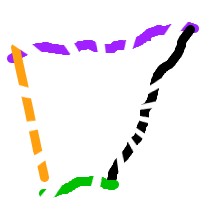
Shape: trapezoid